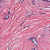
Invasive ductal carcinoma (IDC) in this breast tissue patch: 1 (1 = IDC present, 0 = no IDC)